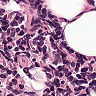
Metastatic tissue present: no